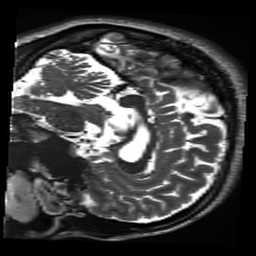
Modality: inplaneT2
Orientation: sagittal
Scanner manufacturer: siemens
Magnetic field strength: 3 T
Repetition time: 11 s
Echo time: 0.059 s